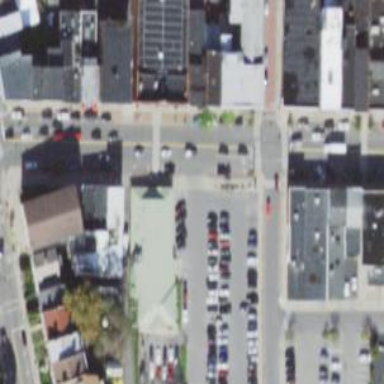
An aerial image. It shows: Parking space.